【题型】选择题　【知识点】解析几何　【难度】easy
从圆 $C_1: x^2 + y^2 = 4$ 上的一点向圆 $C_2: x^2 + y^2 = 1$ 引两条切线，连接两切点间的线段称为切点弦，则圆 $C_2$ 内不与任何切点弦相交的区域面积为（ ）

A. $\frac{\pi}{6}$ \quad B. $\frac{\pi}{4}$ \quad C. $\frac{\pi}{3}$ \quad D. $\frac{\pi}{2}$
【解答】
【答案】B

【详解】

如图所示，设 $A$ 为 $C_1$ 上一点，$AB$、$AC$ 为圆 $C_1$ 与 $C_2$ 的两条切线，$BC$ 为切点弦。因切点弦有无数条，当无数条切点弦交汇时，圆 $C_2$ 内不与任何切点弦相交的区域恰好构成虚线部分圆的面积。

$AO = 2$，$OB = 1$，则 $AB = \sqrt{3}$，由等面积法得 $AB \cdot OB = AO \cdot BD$，解得 $BD = \frac{\sqrt{3}}{2}$。又对 $\triangle BOD$ 由勾股定理可得 $OD = \sqrt{OB^2 - BD^2} = \frac{1}{2}$，

则以 $OD$ 为半径的圆的面积为 $S = \pi \times \left(\frac{1}{2}\right)^2 = \frac{\pi}{4}$，故圆 $C_2$ 内不与任何切点弦相交的区域面积为 $\frac{\pi}{4}$。

故选：B
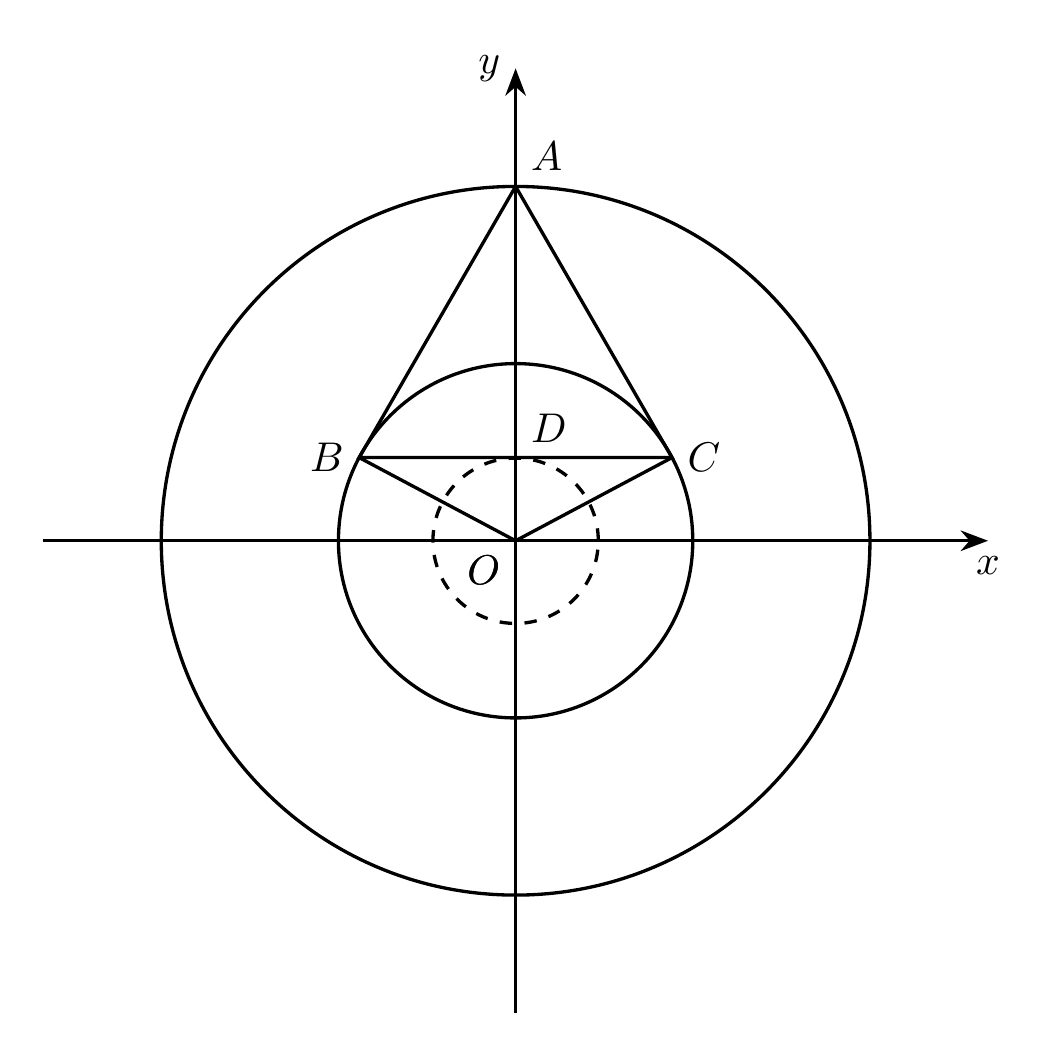